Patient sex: M
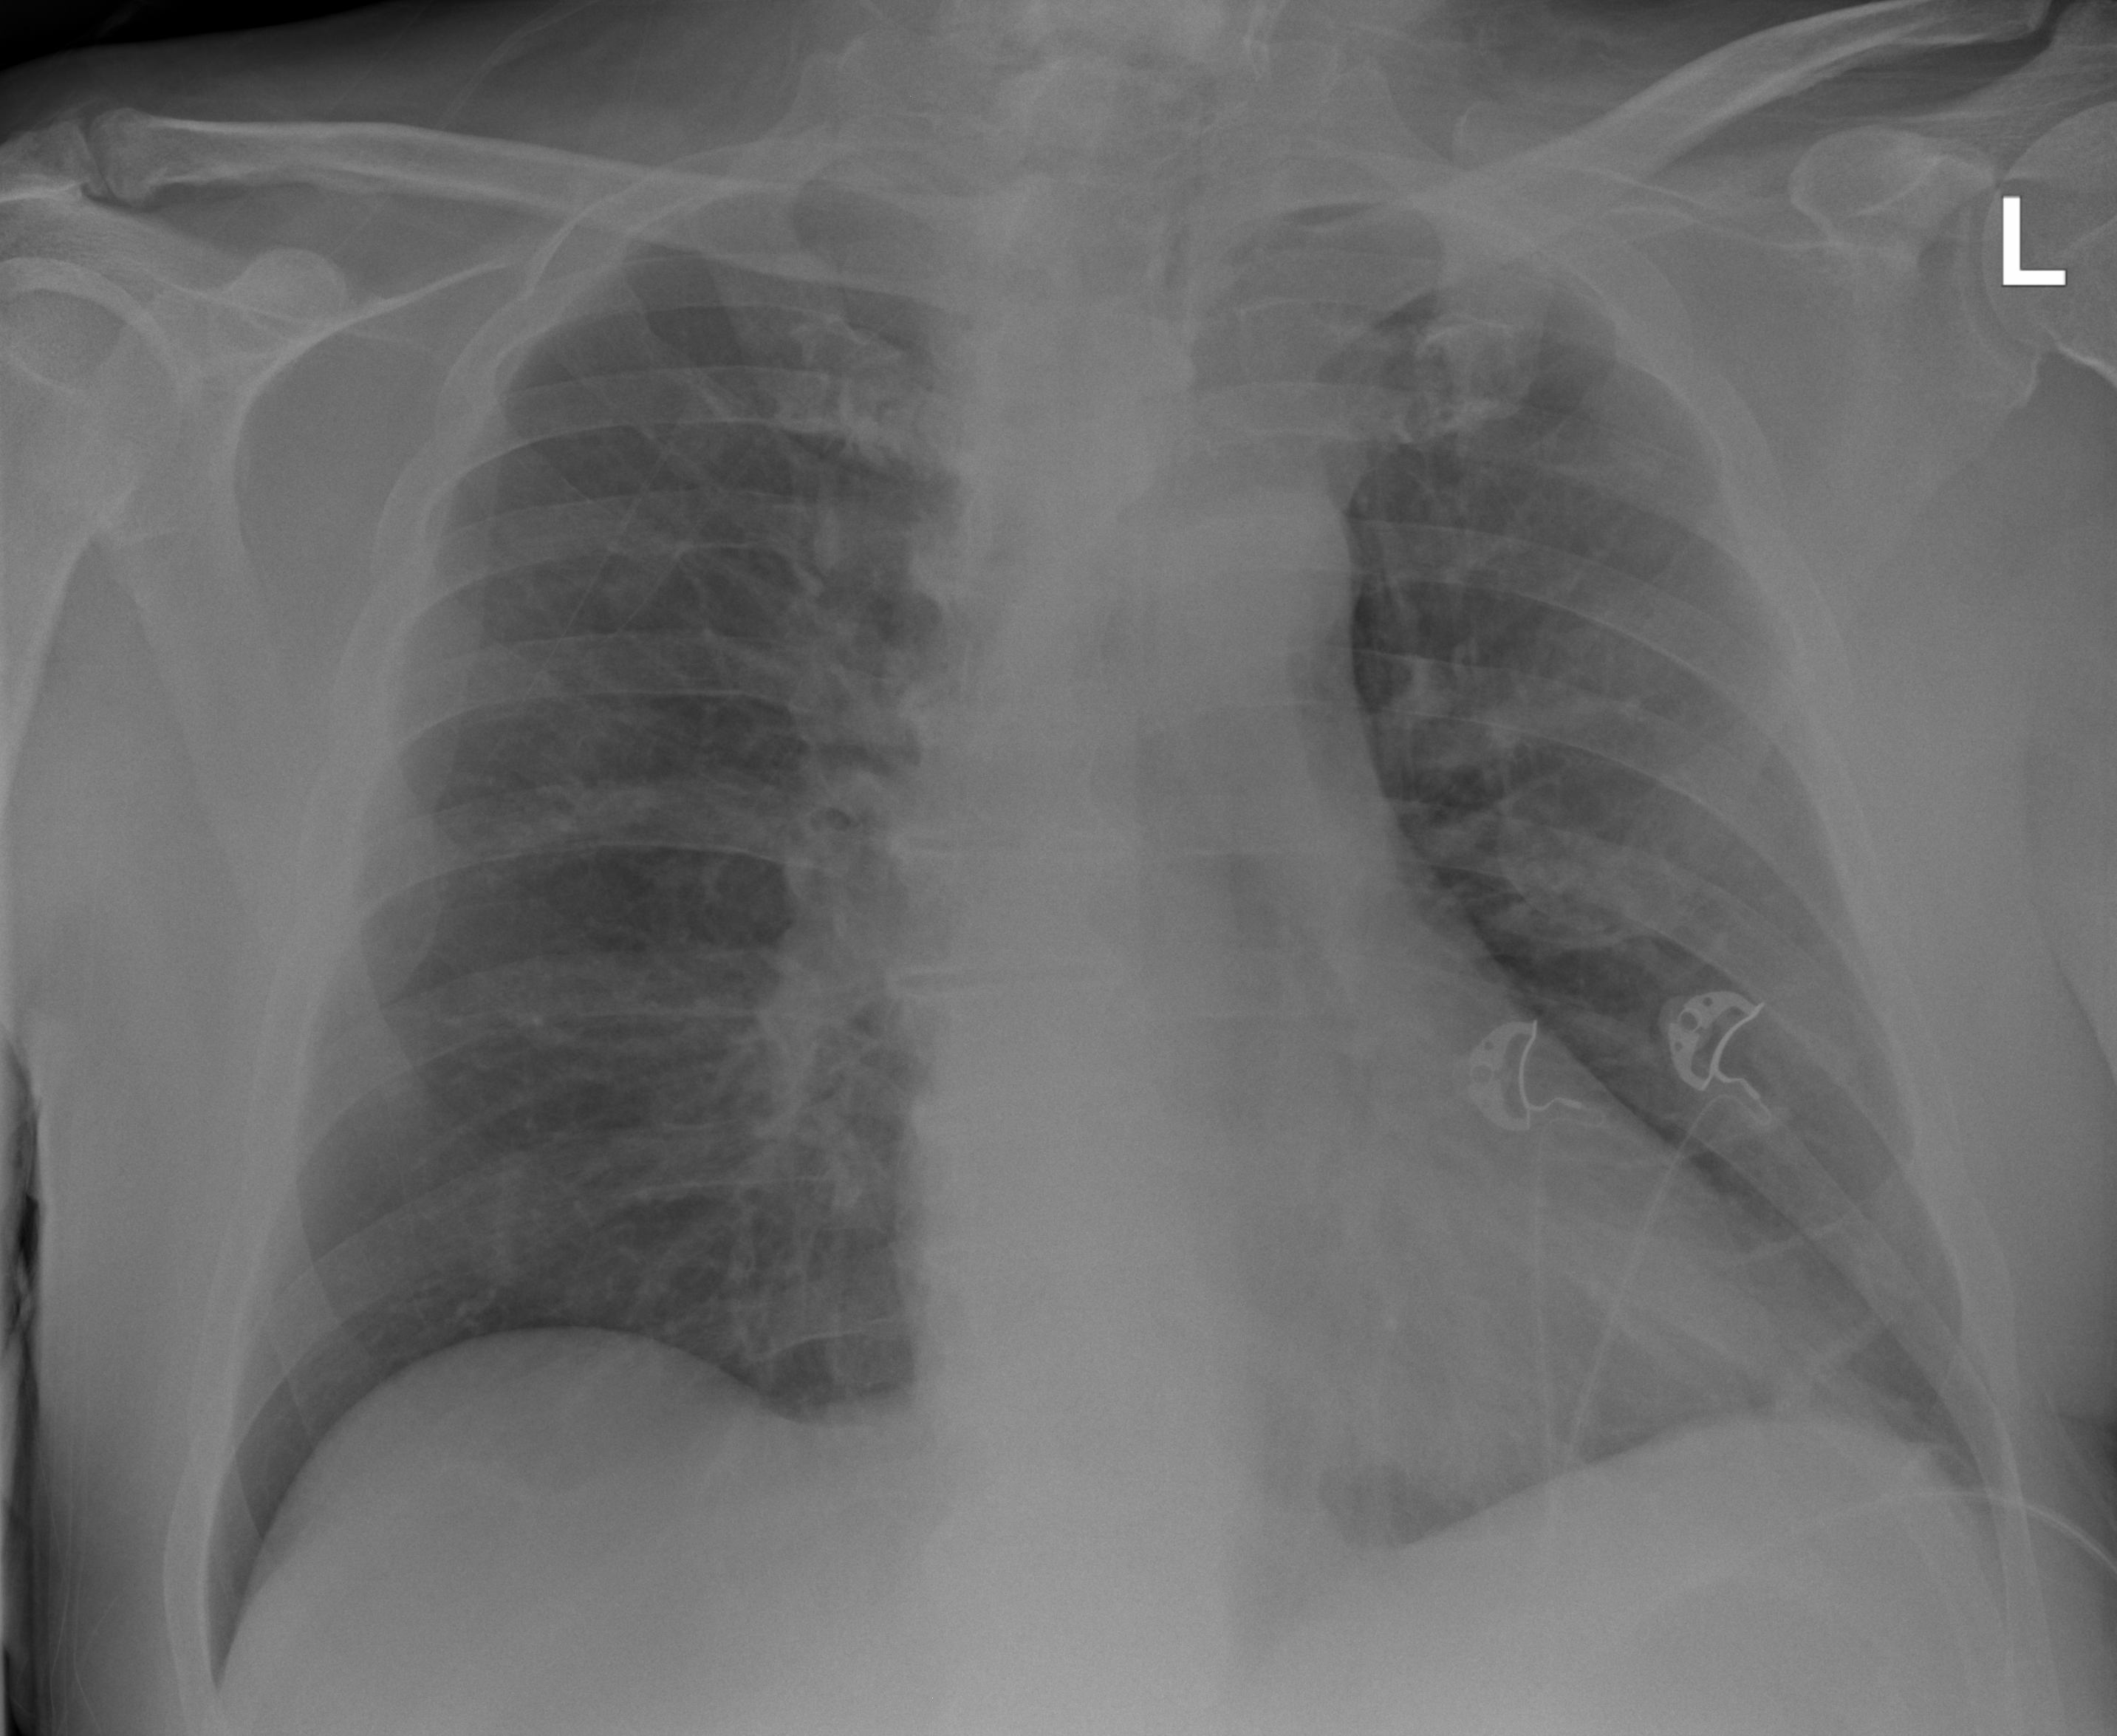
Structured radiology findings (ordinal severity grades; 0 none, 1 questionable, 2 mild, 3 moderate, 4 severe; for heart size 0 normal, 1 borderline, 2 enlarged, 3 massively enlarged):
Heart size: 1
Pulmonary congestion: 0
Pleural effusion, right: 0
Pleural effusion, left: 1
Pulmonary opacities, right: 0
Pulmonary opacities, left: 0
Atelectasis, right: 0
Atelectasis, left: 0